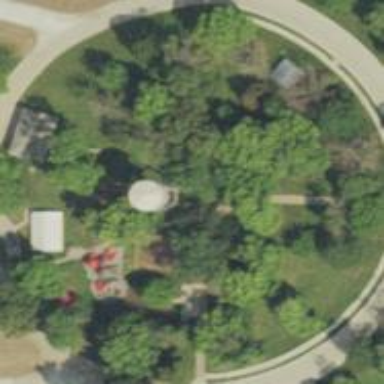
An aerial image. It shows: Water tower that is man-made.